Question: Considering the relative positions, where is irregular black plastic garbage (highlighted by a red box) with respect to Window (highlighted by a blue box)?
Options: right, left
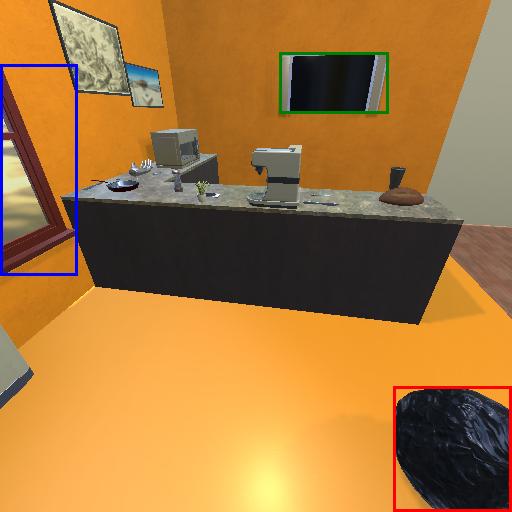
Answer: right